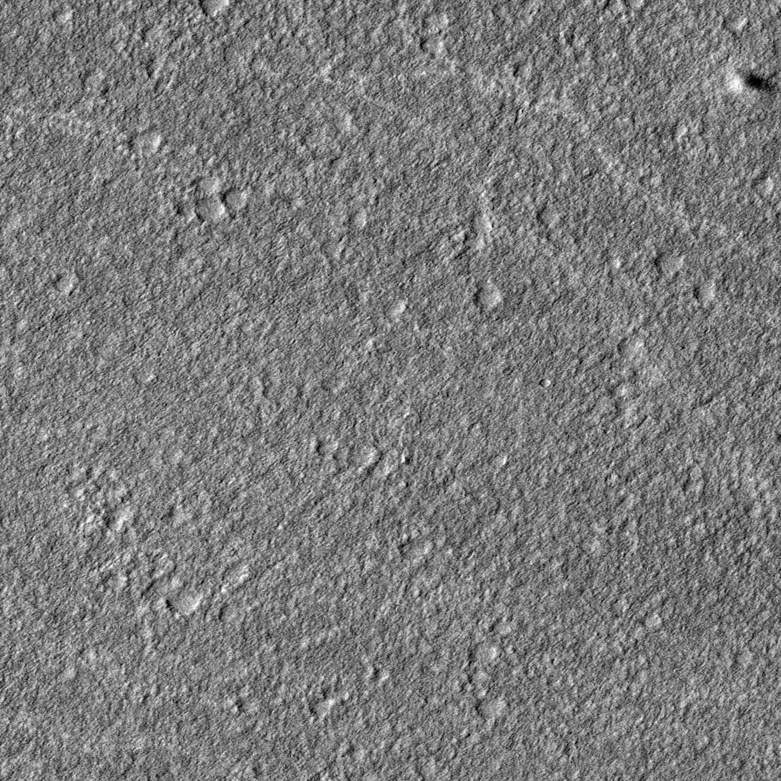
Label: dustdevil